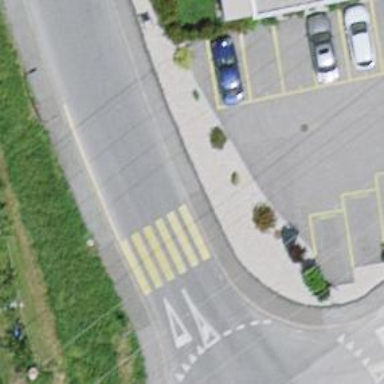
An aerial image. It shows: Marked crossing with zebra stripes on the road.